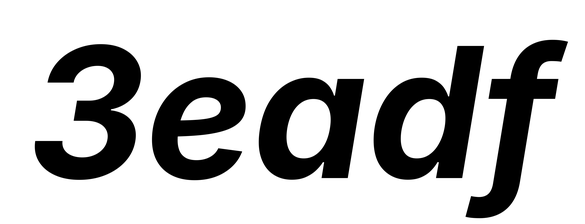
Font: Inter-Italic_Bold_Italic